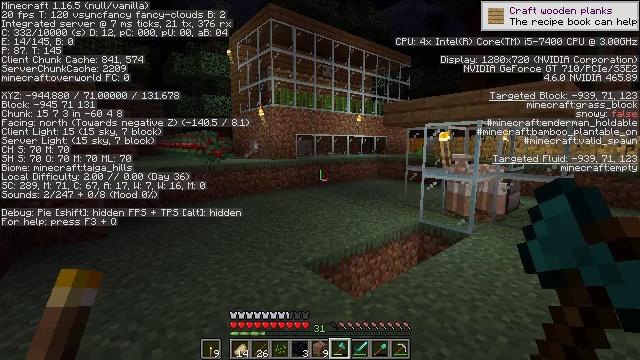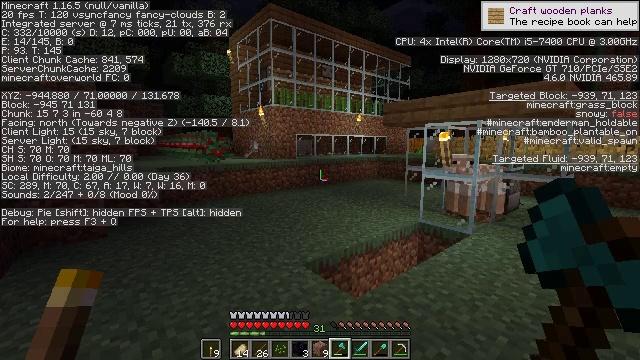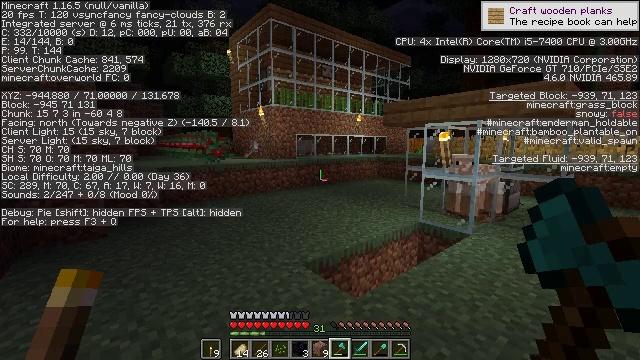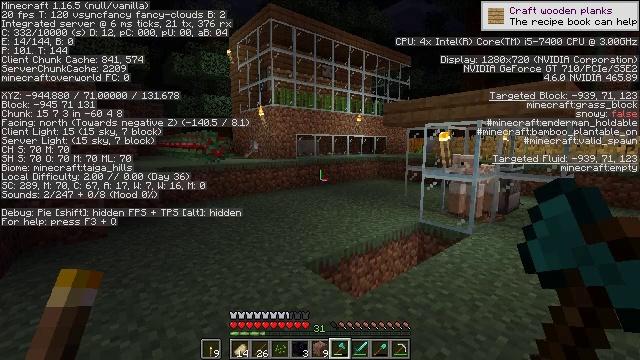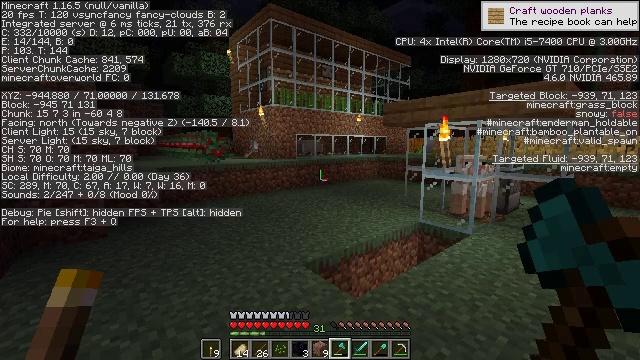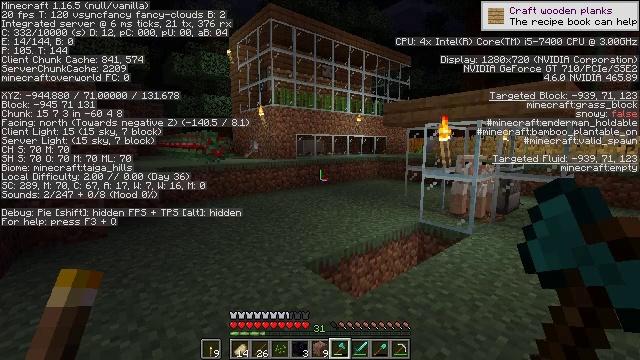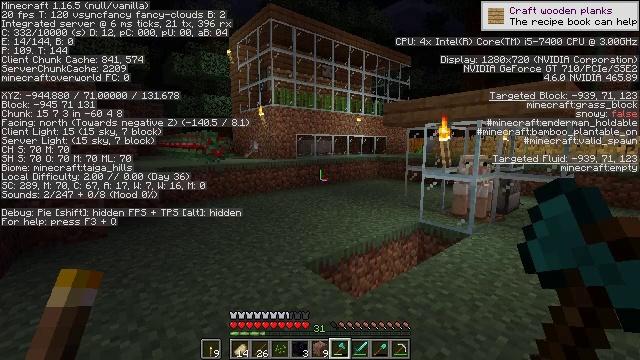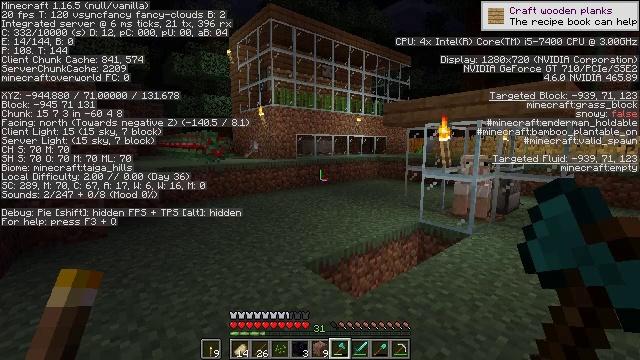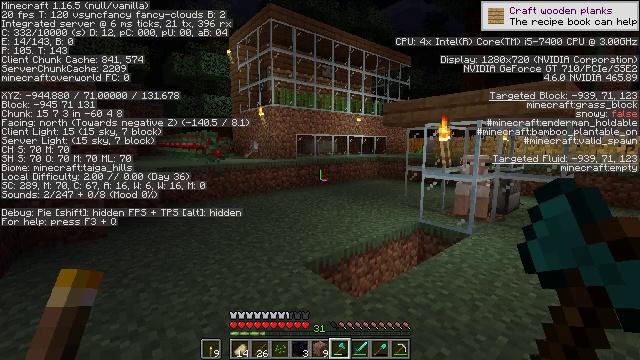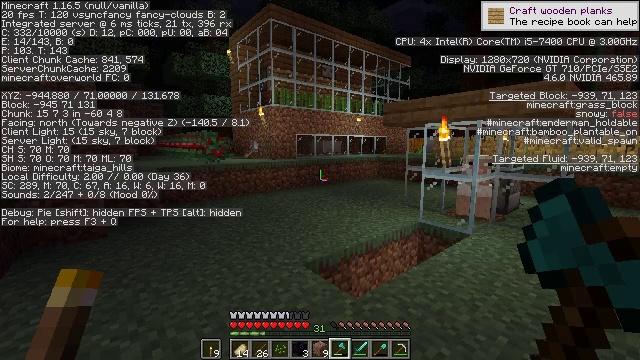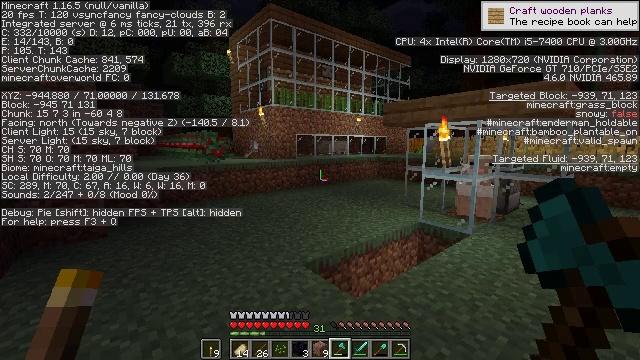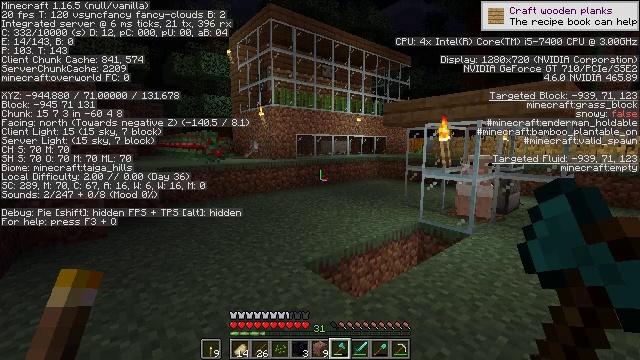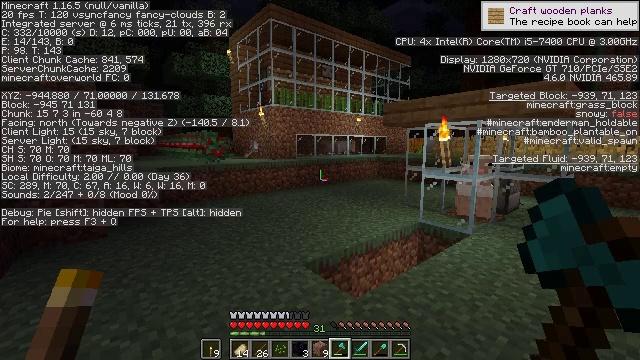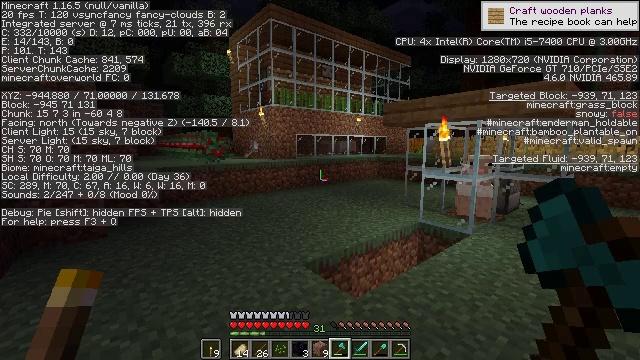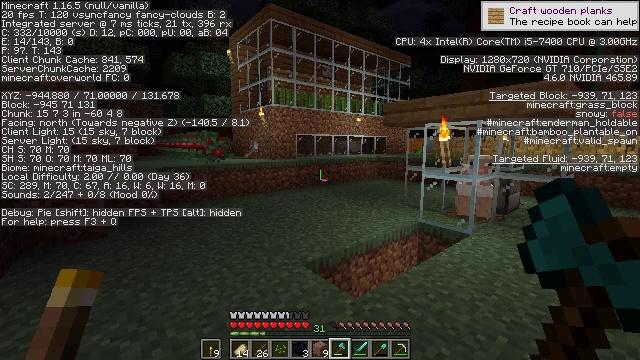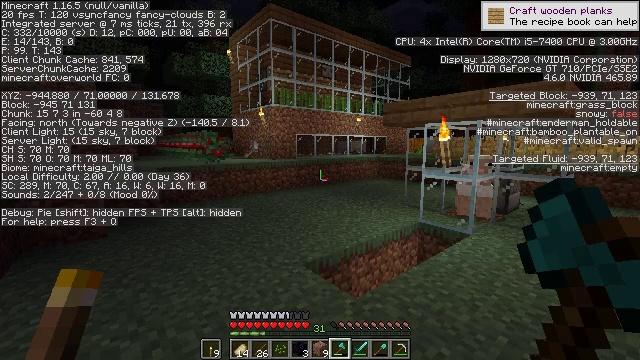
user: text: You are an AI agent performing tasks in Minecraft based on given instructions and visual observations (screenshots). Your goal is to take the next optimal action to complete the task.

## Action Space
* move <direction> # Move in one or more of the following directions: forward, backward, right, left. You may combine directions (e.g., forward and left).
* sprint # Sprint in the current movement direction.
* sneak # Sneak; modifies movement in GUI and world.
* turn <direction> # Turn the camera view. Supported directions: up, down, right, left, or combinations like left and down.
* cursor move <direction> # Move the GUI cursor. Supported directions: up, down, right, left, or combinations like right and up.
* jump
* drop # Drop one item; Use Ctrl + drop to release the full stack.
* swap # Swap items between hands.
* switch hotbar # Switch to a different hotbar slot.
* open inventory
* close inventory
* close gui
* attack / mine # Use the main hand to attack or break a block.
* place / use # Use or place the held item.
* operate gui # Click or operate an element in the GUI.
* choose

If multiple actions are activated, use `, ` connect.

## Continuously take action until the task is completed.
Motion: motion action
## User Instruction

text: Use iron ingots and a stick to craft a rail.
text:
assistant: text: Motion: no_op
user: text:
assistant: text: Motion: no_op
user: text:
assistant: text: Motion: no_op
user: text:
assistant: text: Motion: no_op
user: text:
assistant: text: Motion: no_op
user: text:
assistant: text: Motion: no_op
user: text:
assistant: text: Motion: no_op
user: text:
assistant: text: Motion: no_op
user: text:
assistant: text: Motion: no_op
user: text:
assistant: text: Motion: no_op
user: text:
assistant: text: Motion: no_op
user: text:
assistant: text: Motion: no_op
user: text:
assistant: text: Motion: no_op
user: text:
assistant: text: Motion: no_op
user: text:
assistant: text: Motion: no_op
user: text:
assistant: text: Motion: no_op
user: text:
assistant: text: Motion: no_op
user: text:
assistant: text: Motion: no_op
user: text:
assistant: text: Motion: no_op
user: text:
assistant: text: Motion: no_op
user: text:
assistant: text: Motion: no_op
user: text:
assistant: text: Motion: no_op
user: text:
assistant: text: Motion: no_op
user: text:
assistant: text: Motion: no_op
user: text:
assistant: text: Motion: no_op
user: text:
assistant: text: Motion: no_op
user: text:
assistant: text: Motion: no_op
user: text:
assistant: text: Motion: no_op
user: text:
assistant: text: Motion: no_op
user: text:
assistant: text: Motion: no_op